Brain MRI, t2w sequence, axial 2D slice.
Patient: age 37, sex F, weight 95 kg, height 1.95 m
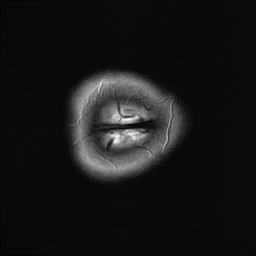